RGB frame:
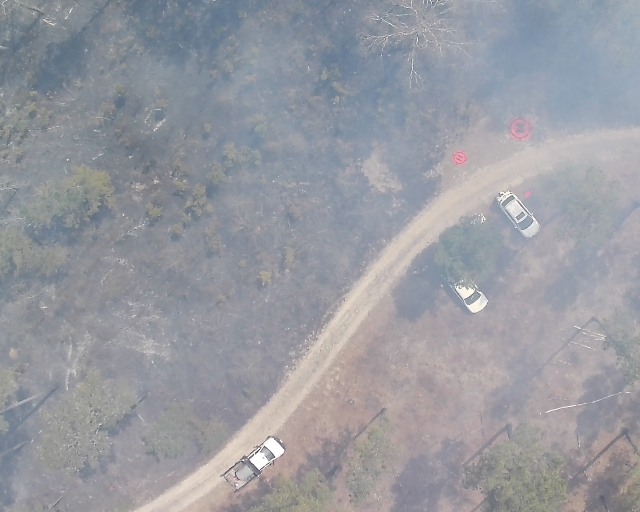
Thermal frame:
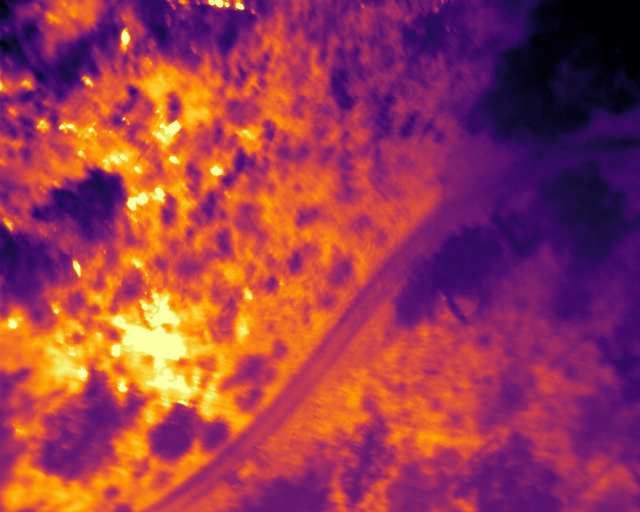
Captured: 2026-02-26 03:39:59
Pixels at or above 80 °C: 758 (fraction of frame: 0.002313)